Question: I want to implement something like below:

The default would be one red dot + 1 plot on the x-axis. User can then add up to 5 red dots and the view will be redrawn and show the number of dots and respective plots with it distance shown below the plot. Does any one knows how can I achieve this? How can I draw the lines (plot) on the view?
Any help is much appreciated!! Thanks...
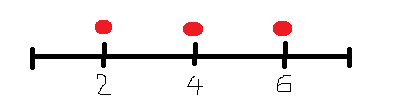
Answer: you can create a subclass of View class and override its onDraw() method
Then you can draw lines, text and circles (dots) on the canvas to show such image inside the View
Activity:
'''
package hk.patsolution.drawlineexample.app;
import android.app.Activity;
import android.os.Bundle;
import android.view.Menu;
import android.view.MenuItem;
import android.view.ViewGroup;
public class MainActivity extends Activity {
@Override
protected void onCreate(Bundle savedInstanceState) {
super.onCreate(savedInstanceState);
setContentView(R.layout.activity_main);
addContentView(new MyView(this), new ViewGroup.LayoutParams(1000,1000));
}
}
'''
And the view:
'''
package hk.patsolution.drawlineexample.app;
/**
* Created by patrickchan on 16/12/14.
*/
import android.content.Context;
import android.graphics.Canvas;
import android.graphics.Color;
import android.graphics.Paint;
import android.util.AttributeSet;
import android.view.View;
public class MyView extends View {
private Paint paint;
private Paint black;
public MyView(Context c){
this(c,null);
}
public MyView(Context c, AttributeSet s) {
super(c, s);
paint = new Paint();
paint.setColor(Color.RED);
paint.setStrokeWidth(10);
black=new Paint();
black.setColor(Color.BLACK);
paint.setStrokeWidth(10);
}
@Override
protected void onDraw(Canvas canvas) {
super.onDraw(canvas);
canvas.drawLine(0, 100, 1000, 100, black);
canvas.drawLine(100, 0, 100, 1000, black);
canvas.drawText("hello", 200, 200, paint);
canvas.drawCircle(400, 400, 100, paint);
}
}
'''